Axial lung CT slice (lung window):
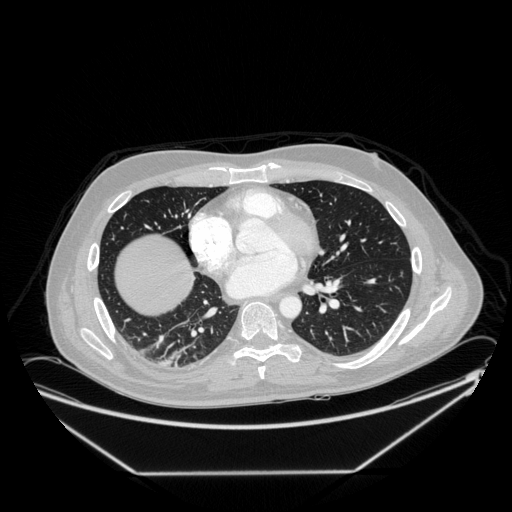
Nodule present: no